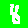
Digit: 8